Question: How can i solve this error?
> Error:BUG! exception in phase 'class generation' in source unit 'ijinit1_85y5oikt7gt3dvayylq0878hy' unsupported Target TYPE_PARAMETER

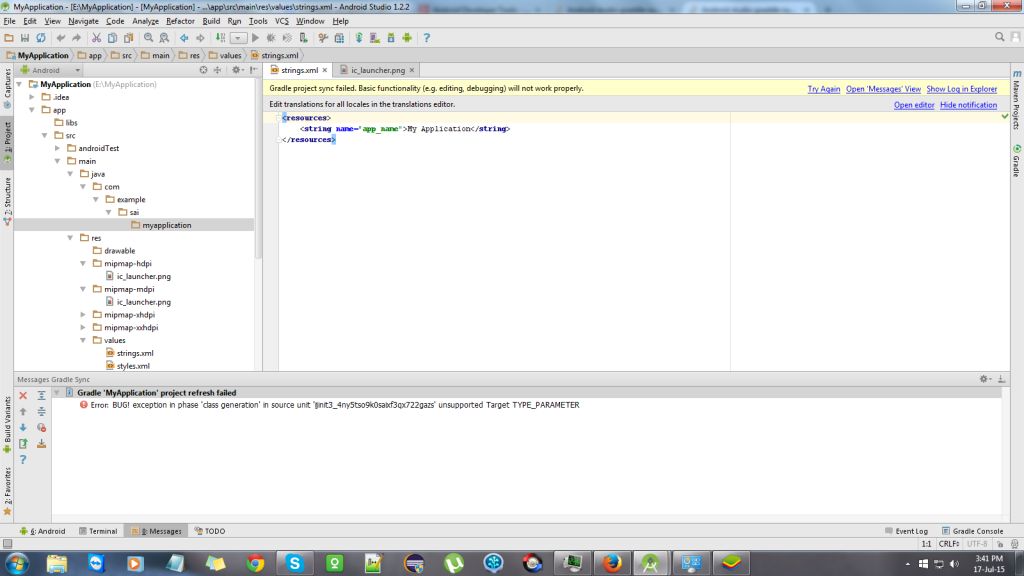
Answer: Finally I solved this by installing 64 bit windows 7 O.S. Previously, I was having 32 bit Windows 7 O.S.